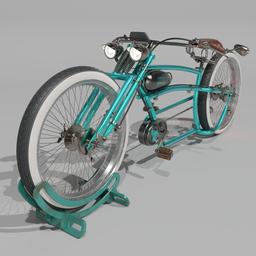
Label: mechanical